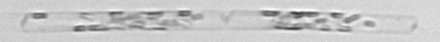
Label: Dactyliosolen_fragilissimus